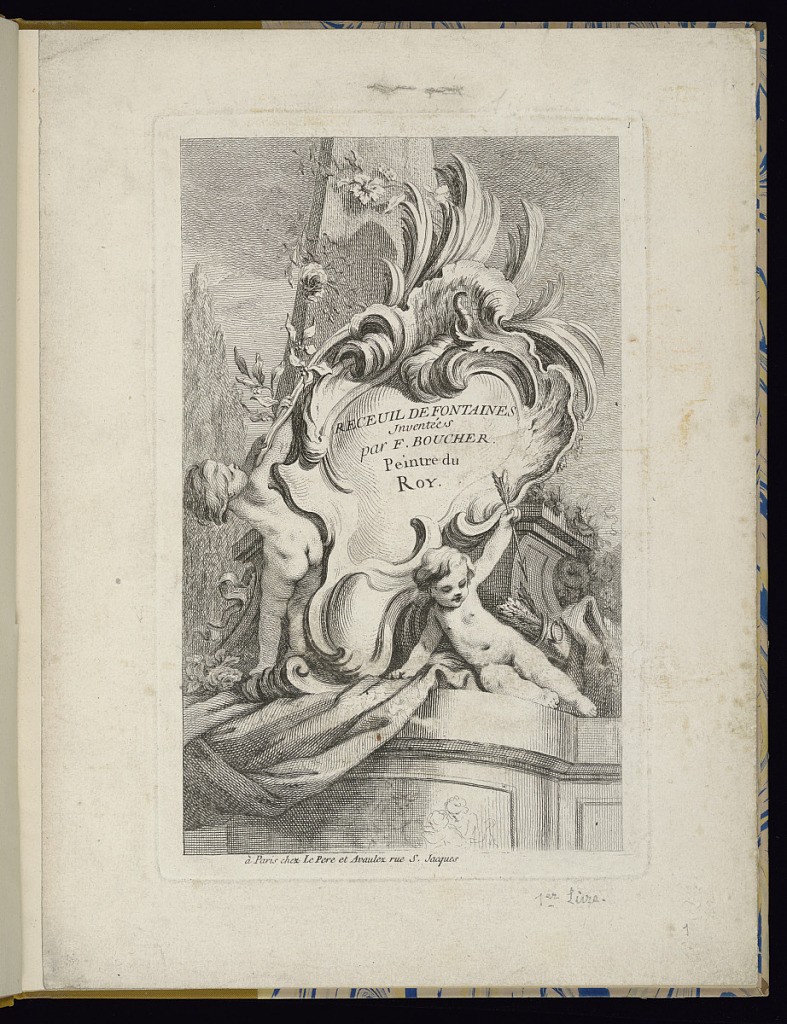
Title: Title Page
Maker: François Boucher, French, 1703–1770
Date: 1772-77
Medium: Engraving on laid paper
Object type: Bound print
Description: Folio 1, plate 1 of a series of 7. Design for a fountain. Rocaille cartouche imposed upon a monument with two surrounding putti.